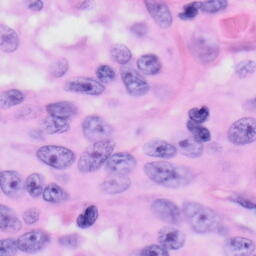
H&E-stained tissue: Skin